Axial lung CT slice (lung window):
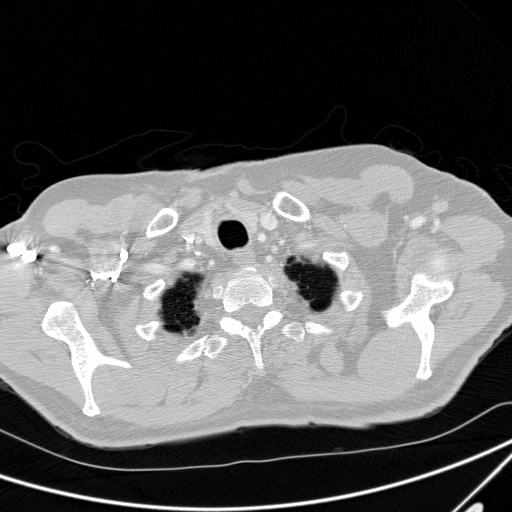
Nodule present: no